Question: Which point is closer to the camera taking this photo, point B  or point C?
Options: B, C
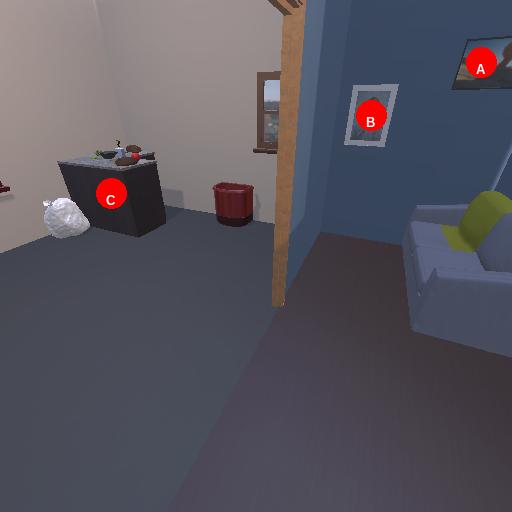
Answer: B